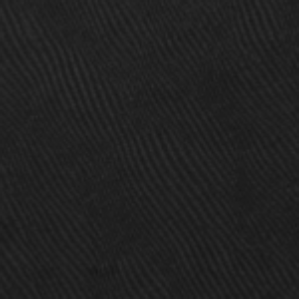
Label: frost